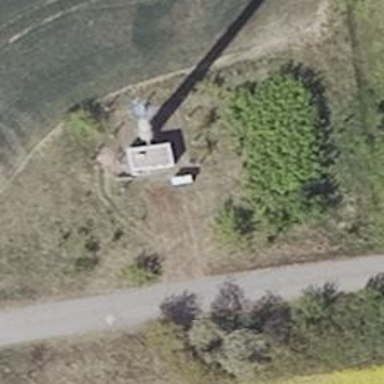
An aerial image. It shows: Mast tower used for communication.